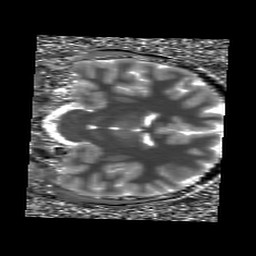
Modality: T1map
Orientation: coronal
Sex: female
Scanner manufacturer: siemens
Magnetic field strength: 3 T
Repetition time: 5 s
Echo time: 0.00355 s